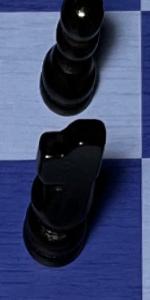
Label: Knight_Black